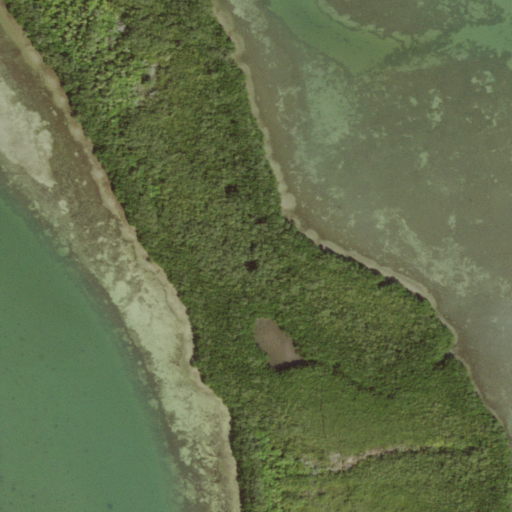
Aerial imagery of island in Florida named Malone Island containing open water, woody wetlands, and herbaceous wetlands